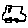
Label: car